Question: I use python and pandas to analyze big data set. I have a several arrays with different length. I need to insert values to specific column. If some values are not present for column it should be 'not defined'. Input data looks like row in dataframe with different positions.
Expected output:

Examples of input data:
'''
# Example 1
{'Water Solubility': 'Insoluble ', 'Melting Point': '135-138 degC', 'logP': '4.68'}
# Example 2
{'Melting Point': '71 degC (whole mAb)', 'Hydrophobicity': '-0.529', 'Isoelectric Point': '7.89', 'Molecular Weight': '51234.9', 'Molecular Formula': 'C2224H3475N621O698S36'}
# Example 3
{'Water Solubility': '1E+006 mg/L (at 25 degC)', 'Melting Point': '204-205 degC', 'logP': '1.1', 'pKa': '6.78'}
'''
I have tried to add to array 'Not defined' but I couldn't find the right approach
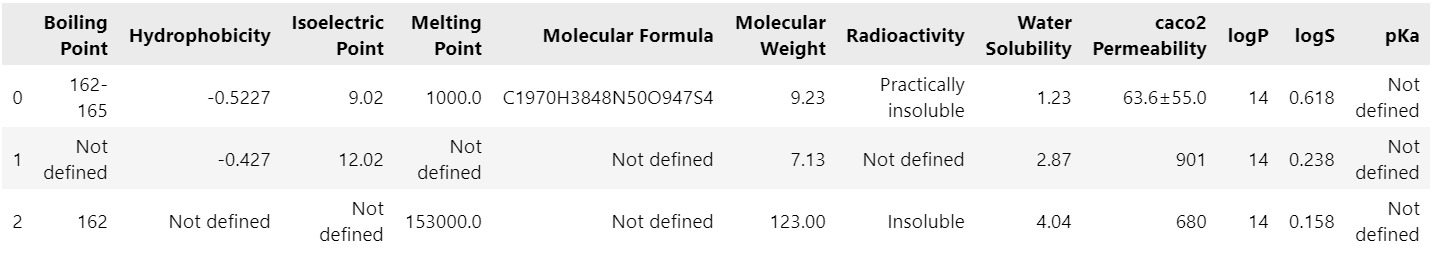
Answer: I think the best way is to just create a dataframe for each dict, and then concat the dataframes.
'''
d_1 = {'Water Solubility': 'Insoluble ', 'Melting Point': '135-138 degC', 'logP': '4.68'}
d_2 = {'Melting Point': '71 degC (whole mAb)', 'Hydrophobicity': '-0.529', 'Isoelectric Point': '7.89', 'Molecular Weight': '51234.9', 'Molecular Formula': 'C2224H3475N621O698S36'}
df_1 = pd.DataFrame([d_1], columns=d_1.keys())
df_2 = pd.DataFrame([d_2], columns=d_2.keys())
final_df = pd.concat([df_1, df_2]).fillna(0)
'''
You can build a function that takes a list of dicts and returns a final dataframe